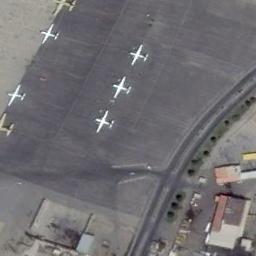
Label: airplane